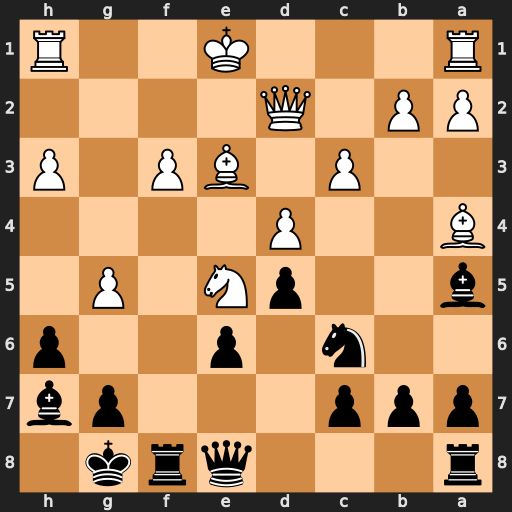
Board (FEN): r3qrk1/ppp3pb/2n1p2p/b2pN1P1/B2P4/2P1BP1P/PP1Q4/R3K2R
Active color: b
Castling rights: KQ
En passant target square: -
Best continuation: Nxe5 Bxe8 Nxf3+